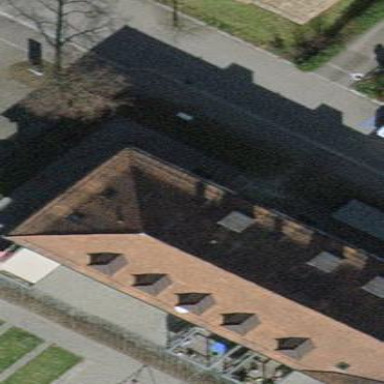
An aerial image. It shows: Hipped roof apartment building.